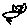
Label: cat